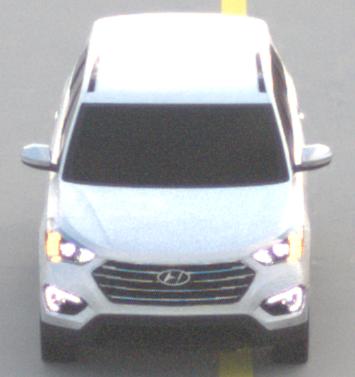
Make: Hyundai
Model: Santa Fe 2.4 GDI
Detailed model: Santa Fe (DM)
Model produced from: 2017/08
Model produced until: 2018/01
Doors: 5
Color: white
Road condition: dry road
Daytime: sunrise or sunset
Contrast: low contrast